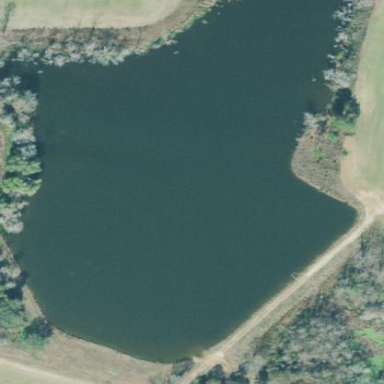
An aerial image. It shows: Reservoir of natural water.